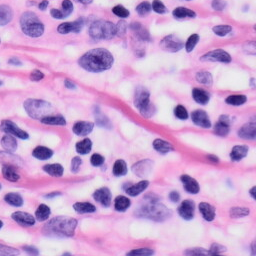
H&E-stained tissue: Skin